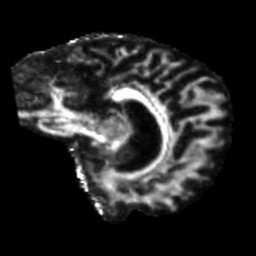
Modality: FA
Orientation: sagittal
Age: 58
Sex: male
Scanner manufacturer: siemens
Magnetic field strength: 3 T
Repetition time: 5.25 s
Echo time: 0.08 s